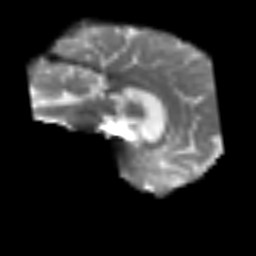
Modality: T2w
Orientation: sagittal
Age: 75
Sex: female
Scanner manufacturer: siemens
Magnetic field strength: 3 T
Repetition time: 3.2 s
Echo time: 0.081 s